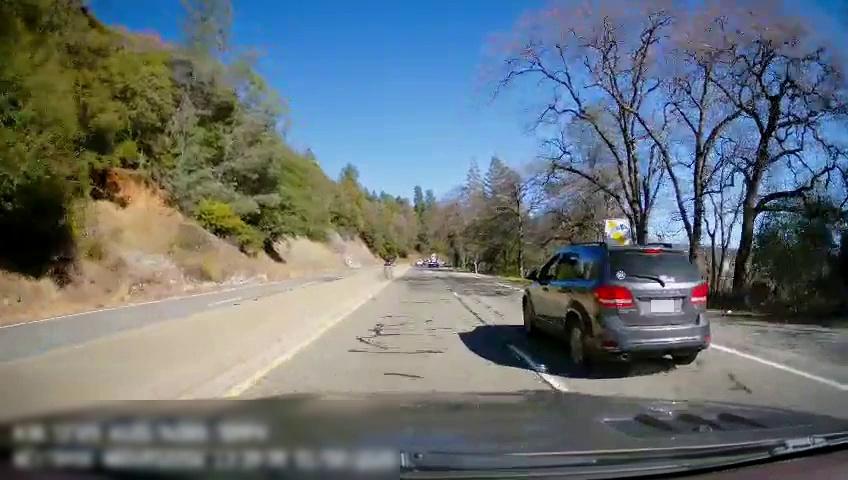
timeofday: Day
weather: Sunny
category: Drivable Space
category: Drivable Space
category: Vehicles | Truck
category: Vehicles | SUV
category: Lanes | Opposite Lane
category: Lanes | Opposite Lane
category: Lanes | Current Lane
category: Lanes | Current Lane
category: Lanes | Alternate Lane